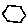
Label: hexagon